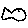
Label: fish